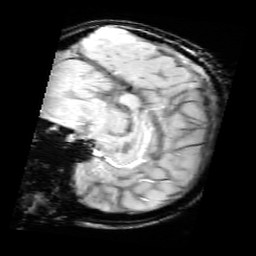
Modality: SWI
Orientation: sagittal
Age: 9
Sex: female
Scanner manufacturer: siemens
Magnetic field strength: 3 T
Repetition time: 0.027 s
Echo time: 0.02 s